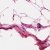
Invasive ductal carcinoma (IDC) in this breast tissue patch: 0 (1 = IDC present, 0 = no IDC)